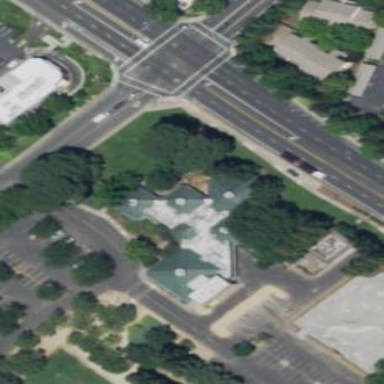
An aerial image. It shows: Community center building.